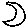
Label: moon